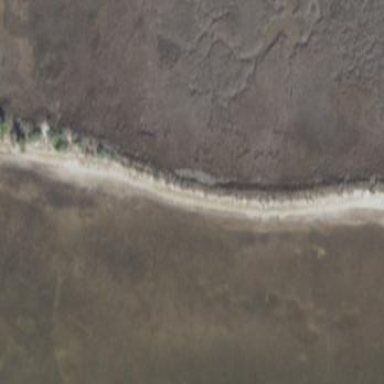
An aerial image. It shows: Scenic beach with natural beauty.